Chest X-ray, PA view. Patient: 65 years old, sex F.
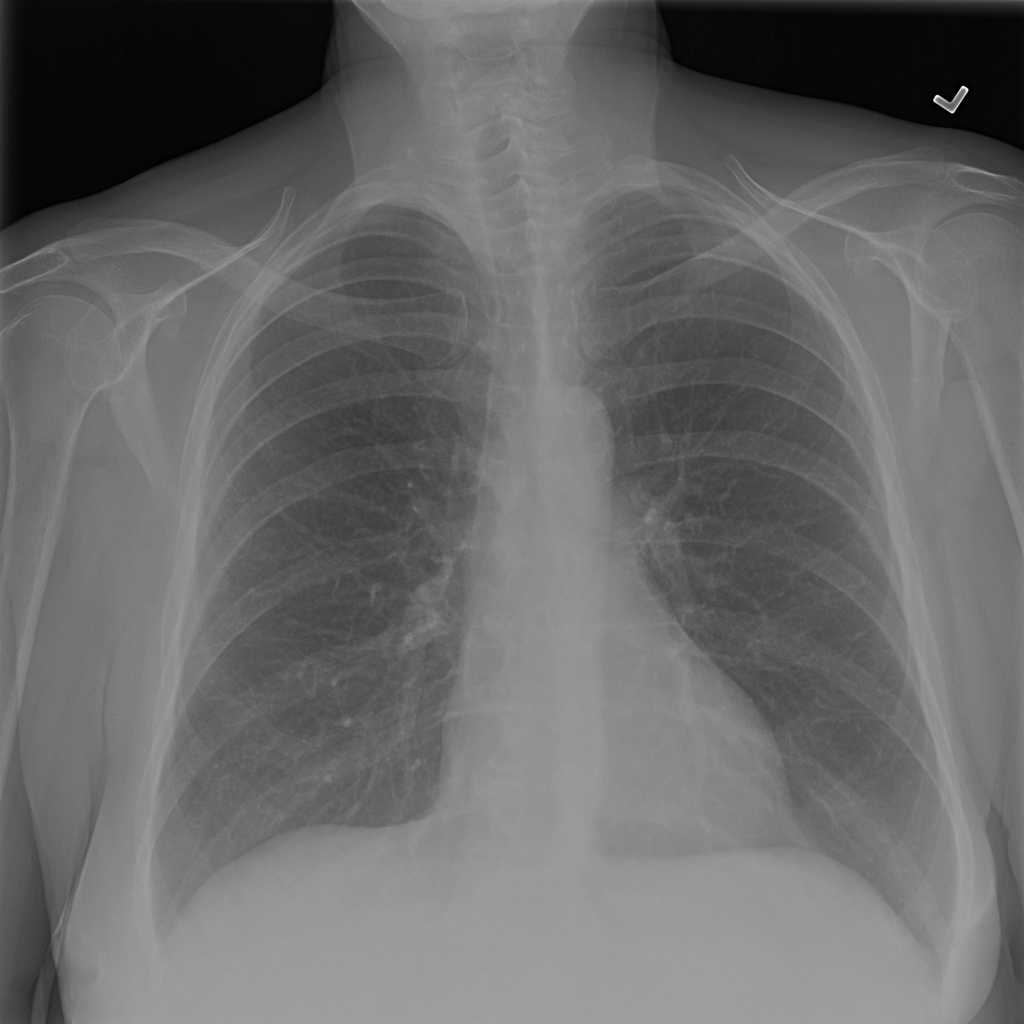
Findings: No Finding